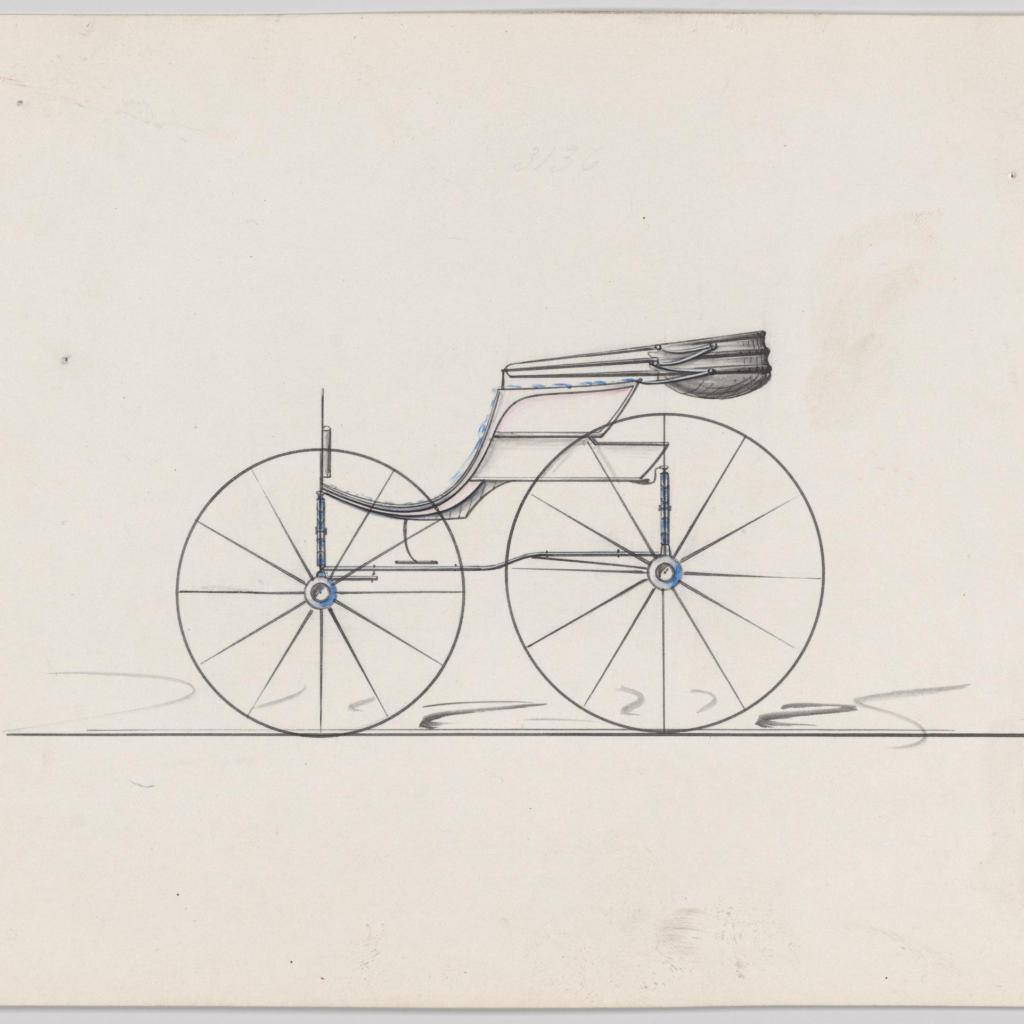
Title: Design for Pony Phaeton, no. 3136a
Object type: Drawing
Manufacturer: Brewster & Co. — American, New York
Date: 1875
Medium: Pen and black ink, watercolor and gouache
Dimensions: Sheet: 6 1/4 x 9 5/16 in. (15.9 x 23.7 cm)
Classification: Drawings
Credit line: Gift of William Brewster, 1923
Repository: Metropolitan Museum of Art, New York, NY